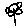
Label: flower